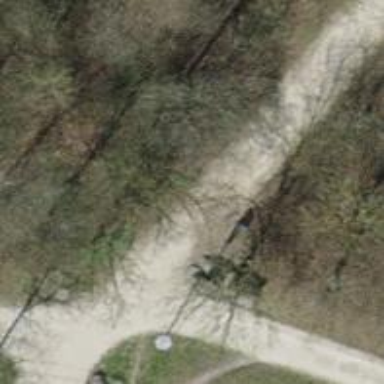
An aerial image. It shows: Footway with pebblestone surface.